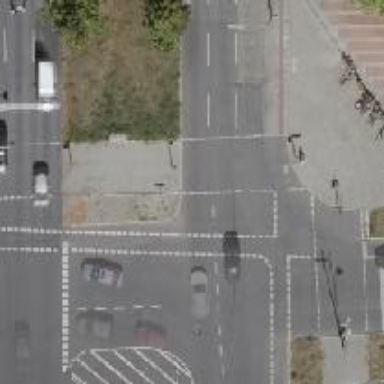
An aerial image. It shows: Road crossing with traffic signals.